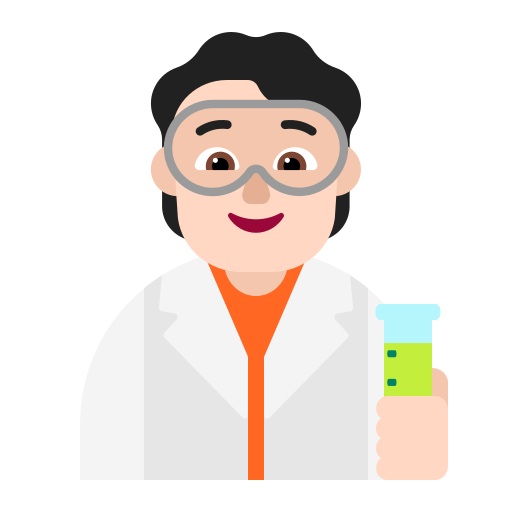
scientist flat light